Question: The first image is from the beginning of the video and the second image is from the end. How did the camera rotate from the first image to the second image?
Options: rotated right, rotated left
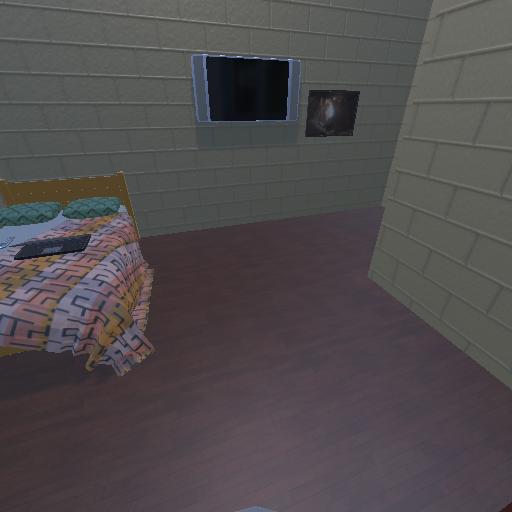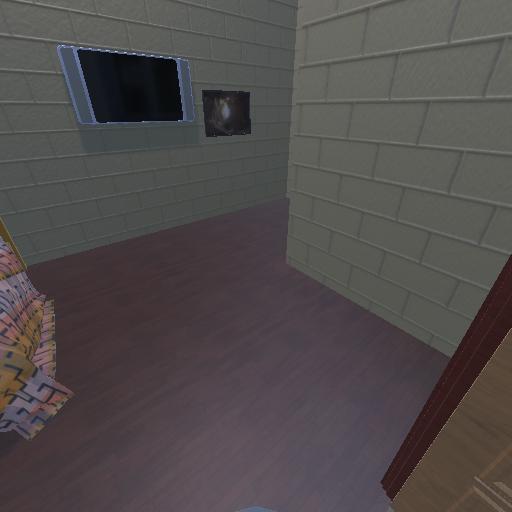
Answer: rotated right